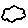
Label: cloud